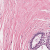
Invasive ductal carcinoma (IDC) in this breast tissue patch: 0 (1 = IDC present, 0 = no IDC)